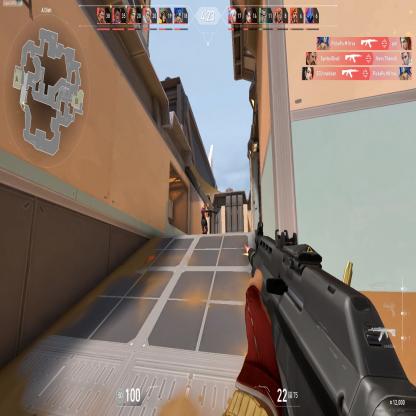
Label: enemy